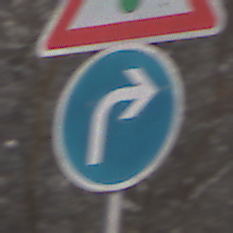
Verkehrszeichen: VorgeschriebeneFahrtrichtungRechts
Zusatzzeichen oben: Lichtzeichenanlage
Umgebung: Outdoor, Nature
Tageszeit: MorningAfternoon
Wetter: PartlyCloudy
Licht: Natural
Jahreszeit: Winter
Kontrast: HighContrast